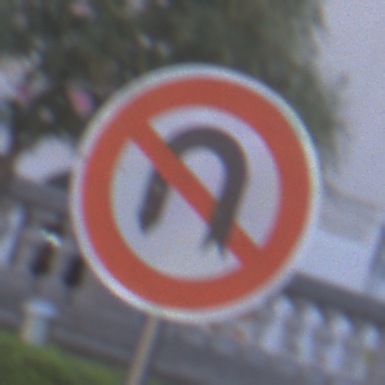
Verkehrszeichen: VerbotWenden
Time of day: SunriseSunset
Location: Outdoor (Urban)
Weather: PartlyCloudy
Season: NotSpecified
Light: Natural